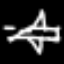
Label: airplane